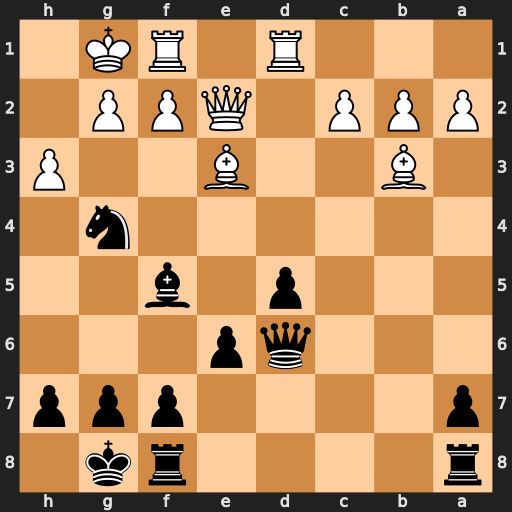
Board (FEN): r4rk1/p4ppp/3qp3/3p1b2/6n1/1B2B2P/PPP1QPP1/3R1RK1
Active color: b
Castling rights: -
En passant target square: -
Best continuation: Qh2#